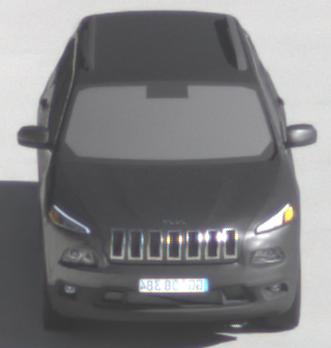
Make: Jeep
Model: Cherokee 3.2 V6 Pentastar
Detailed model: Cherokee (KL)
Model produced from: 2014/07
Model produced until: 2015/07
Doors: 5
Color: gray
Road condition: dry road
Daytime: morning or afternoon
Contrast: high contrast